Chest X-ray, PA view. Patient: 36 years old, sex F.
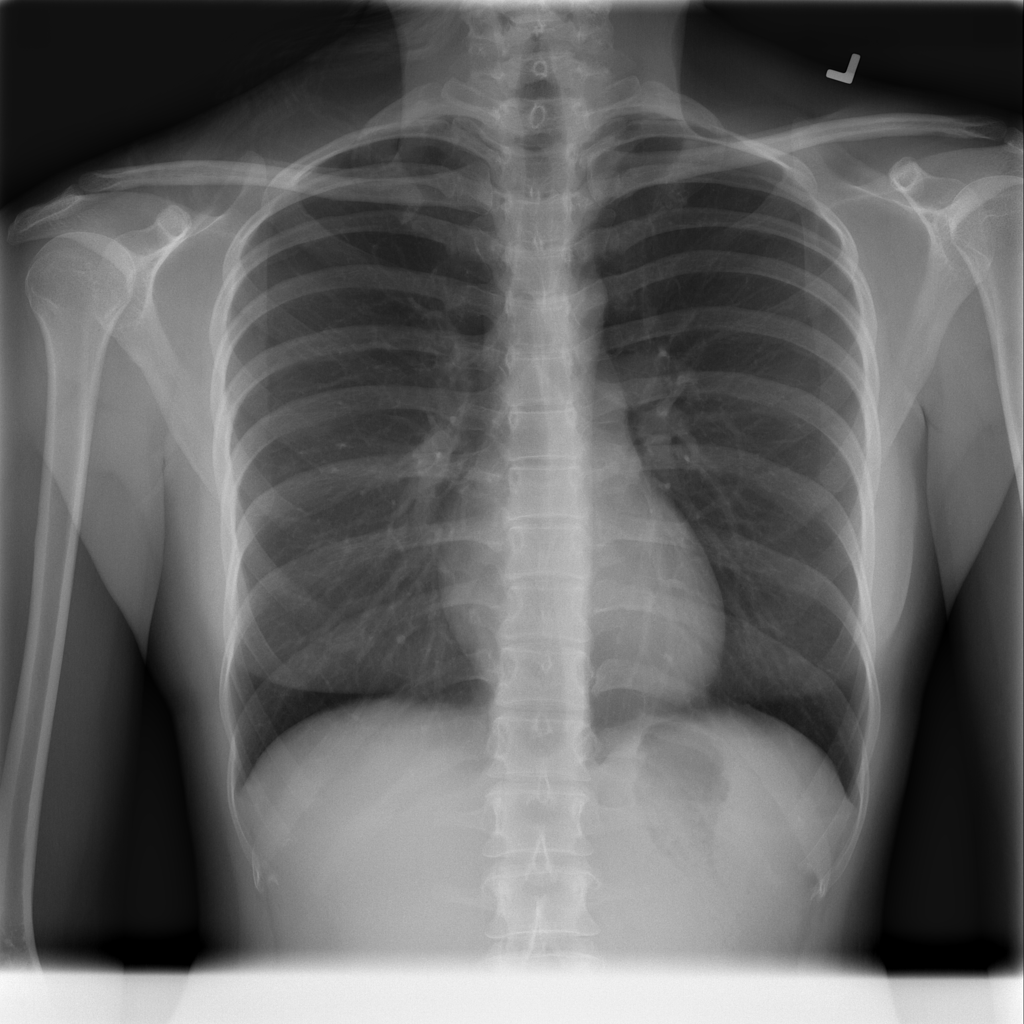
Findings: No Finding